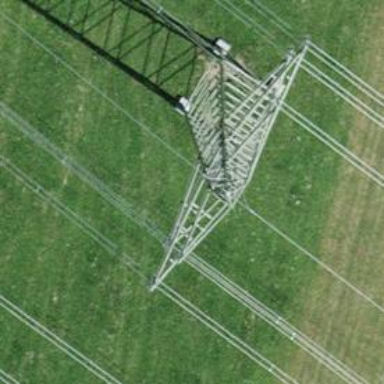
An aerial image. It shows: Towering power structure.